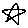
Label: star